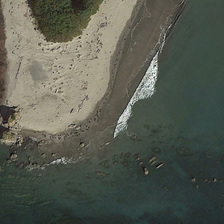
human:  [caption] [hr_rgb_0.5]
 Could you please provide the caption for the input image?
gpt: a green ocean is near a yellow beach with green trees .

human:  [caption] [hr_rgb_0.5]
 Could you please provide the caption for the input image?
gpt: a green ocean is near a yellow beach with green trees .

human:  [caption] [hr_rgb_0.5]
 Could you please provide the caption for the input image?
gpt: a green ocean is near a yellow beach with green trees .

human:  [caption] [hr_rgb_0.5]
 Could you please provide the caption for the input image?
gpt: a green ocean is near a yellow beach with green trees .

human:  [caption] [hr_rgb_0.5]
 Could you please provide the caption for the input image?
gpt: a green ocean is near a yellow beach with green trees .